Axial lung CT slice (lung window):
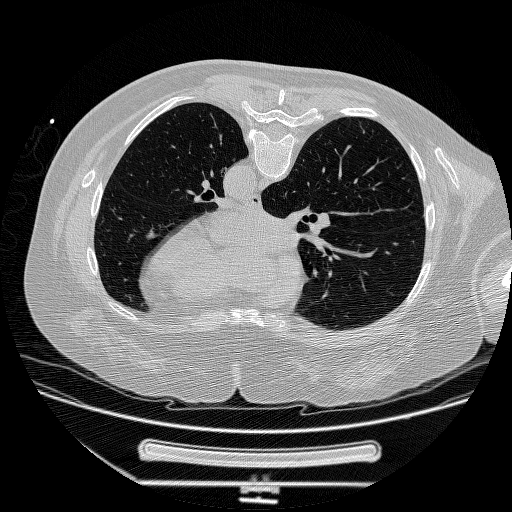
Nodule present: no